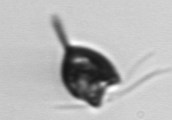
Label: Pyramimonas_longicauda